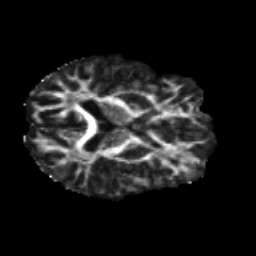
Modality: FA
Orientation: axial
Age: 21
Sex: male
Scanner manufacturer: siemens
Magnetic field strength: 3 T
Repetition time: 8.8 s
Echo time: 0.085 s